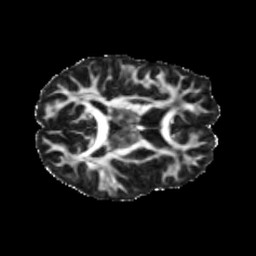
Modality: FA
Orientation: axial
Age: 23
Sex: female
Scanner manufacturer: siemens
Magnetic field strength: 3 T
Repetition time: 3.23 s
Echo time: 0.0892 s